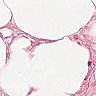
Metastatic tissue present: no